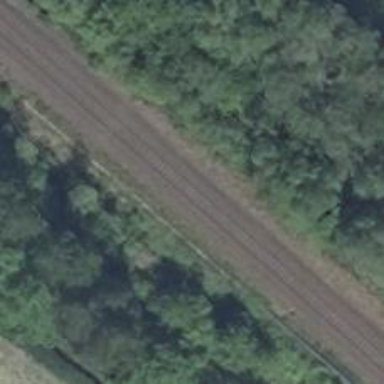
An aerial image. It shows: Railway track.